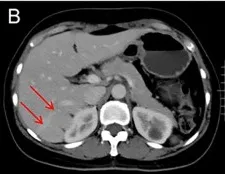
Plain scan: T1W1 shows low signal intensity.
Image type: radiology (ct)